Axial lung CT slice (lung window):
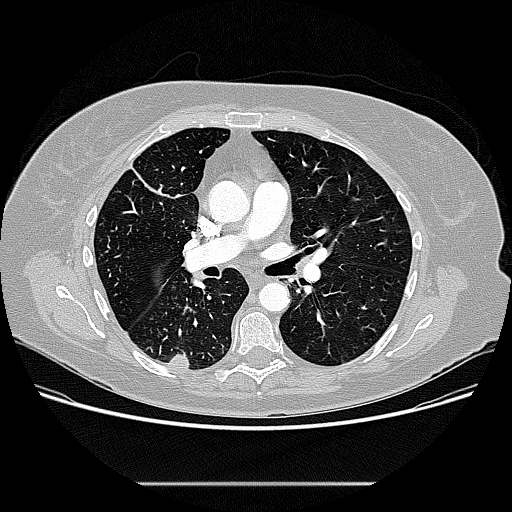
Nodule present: yes
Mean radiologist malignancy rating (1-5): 3